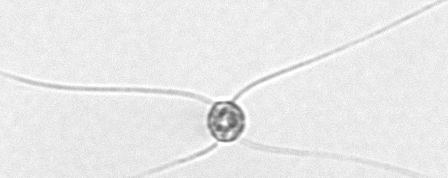
Label: Chaetoceros_danicus